The image is the raw time-domain waveform of a rolling-element bearing's vibration signal. Diagnose the bearing from this image, choosing from: normal, inner_race, outer_race, ball.
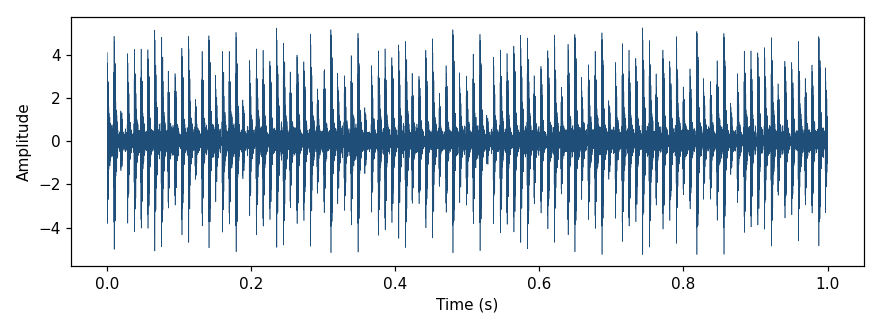
Answer: outer_race